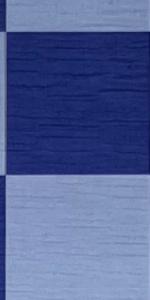
Label: Empty